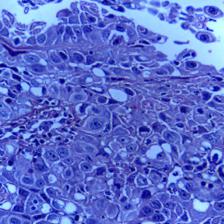
Diagnosis: OSCC